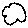
Label: cloud